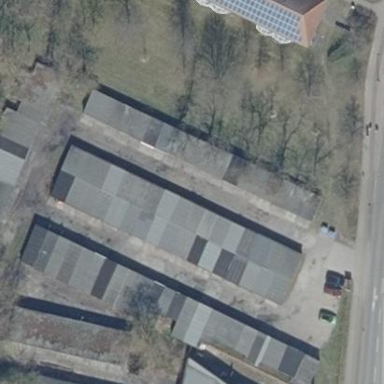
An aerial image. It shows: Group of garages.